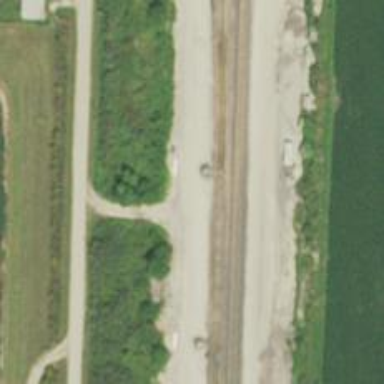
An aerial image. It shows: Junction on the railway.